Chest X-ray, PA view. Patient: 44 years old, sex M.
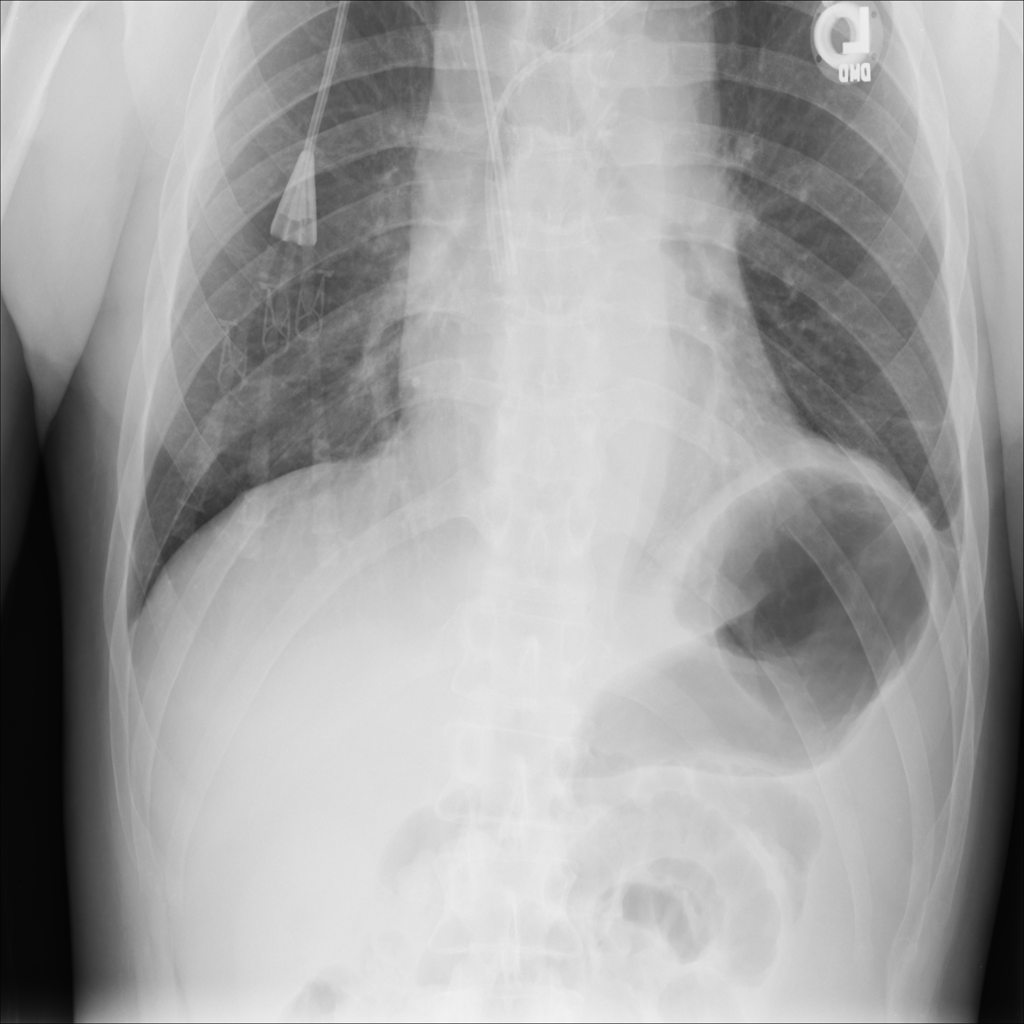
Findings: Fibrosis